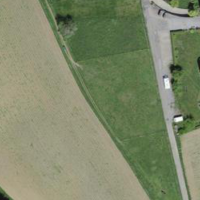
EUNIS habitat code: 24
Species observed at this site:
Fraxinus excelsior
Carpinus betulus
Fagus sylvatica
Campanula glomerata
Acer pseudoplatanus